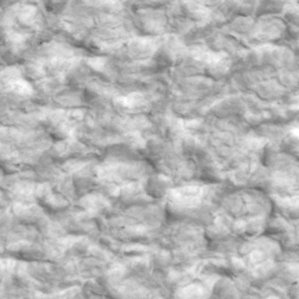
Label: non_frost